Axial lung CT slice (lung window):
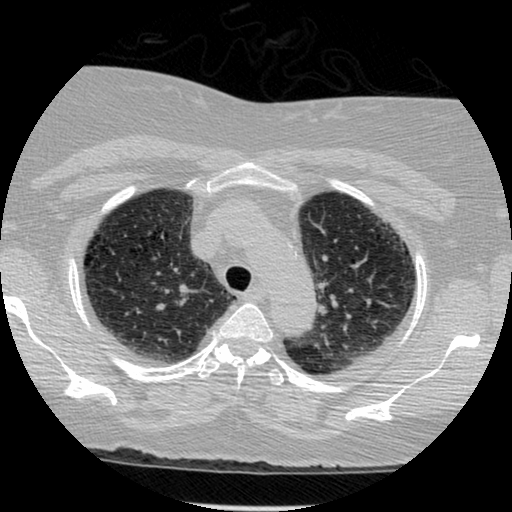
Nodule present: no